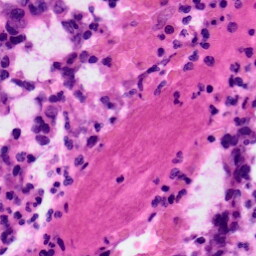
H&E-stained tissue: Colon